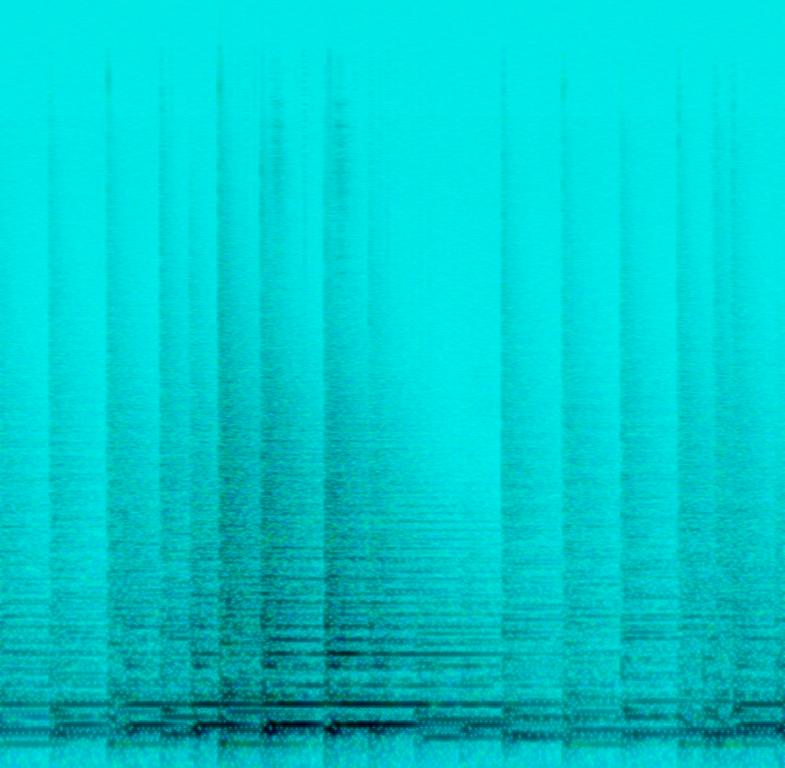
Someone is playing a dynamic  piece on timpanis. There is a lot of reverb in this recording. This song may be playing as part of a live concert.